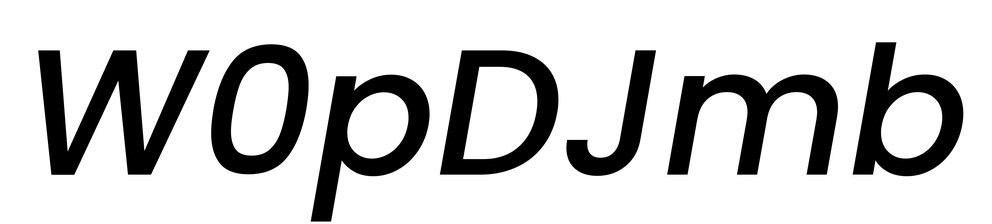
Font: Poppins-MediumItalic